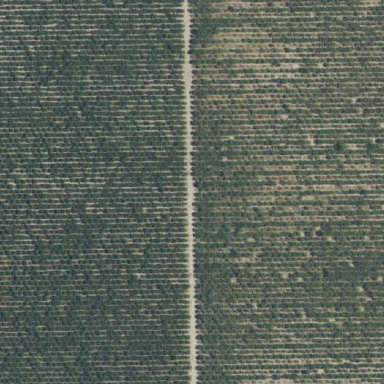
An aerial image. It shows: Almond orchard with rows of almond trees.